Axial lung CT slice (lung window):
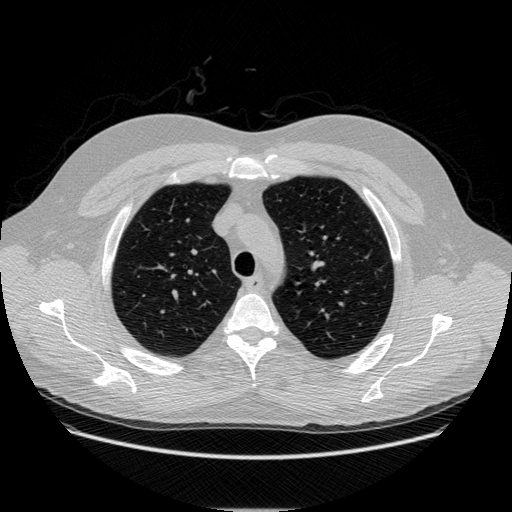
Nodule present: no